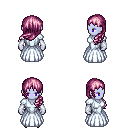
a pixel art fantasy rpg character, female body template, dark elf, purple skin, underdress, metal pants, pink left-swept hairstyle, white cloth bracers, gold boots, four views (front, back, left, right), 2x2 character sprite sheet, small pixel art, hard edges, no anti-aliasing